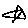
Label: star